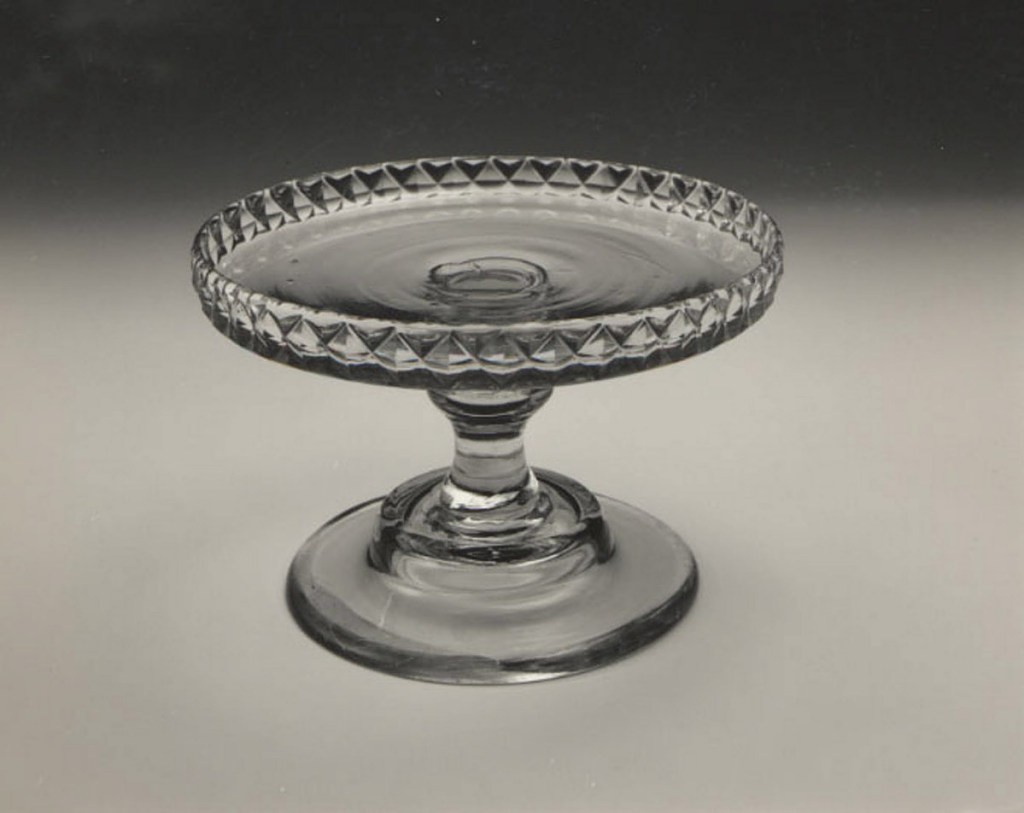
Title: salver
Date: ca. 1790
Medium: glass
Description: Flat circular tray with raised vertical rim cut with diamonds; tall stem with central knop; domed base with wide flat circular foot; ground pontil mark bottom.